Chest X-ray. View position: PA
Patient age: 39
Patient sex: F
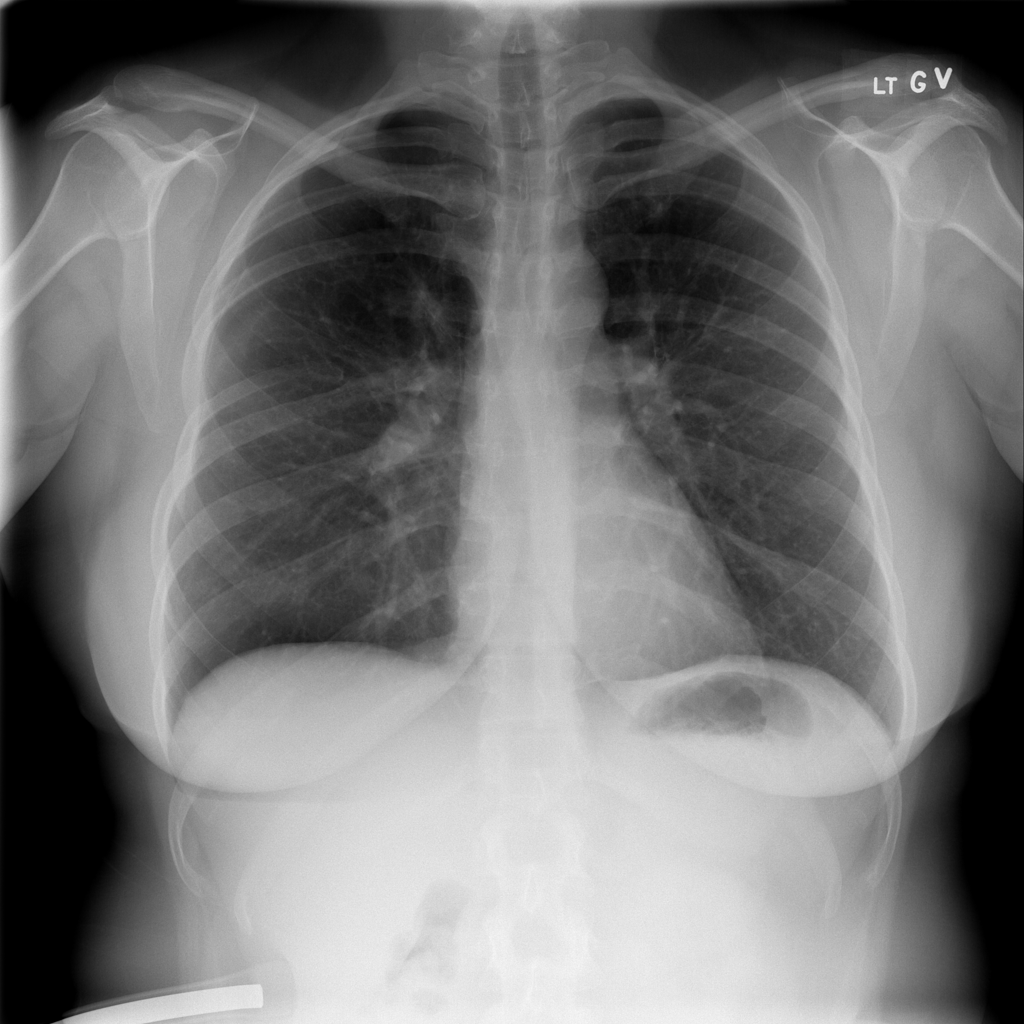
Finding: Pneumothorax